Question: I have query Sparql on OWL 'ressu.owl' file which created with protege 3.x.. am obliged to point to transform the resultset into something usable like JTextArea for this i work with 'ResultSetFormatter()'
i use it like this
'''
ResultSetFormatter.out(System.out, results, query) ;
'''
and it give me this result in console of Netbeans:

but when i try to return System.out to String ::
'''
com.hp.hpl.jena.query.ResultSet results = qe.execSelect();
ResultSetFormatter.out(System.out, results, query) ;
ByteArrayOutputStream go = new ByteArrayOutputStream ();
ResultSetFormatter.out((OutputStream)go ,results, query);
String result = go.toString();
jTextArea1.setText(result);
'''
it show me in the JtextArea only
'''
---------------------------------------------------------------
| hasnamefonctioncontrainte | hasnamefonctionprincipale
===============================================================
'''
help
Thanks a lot
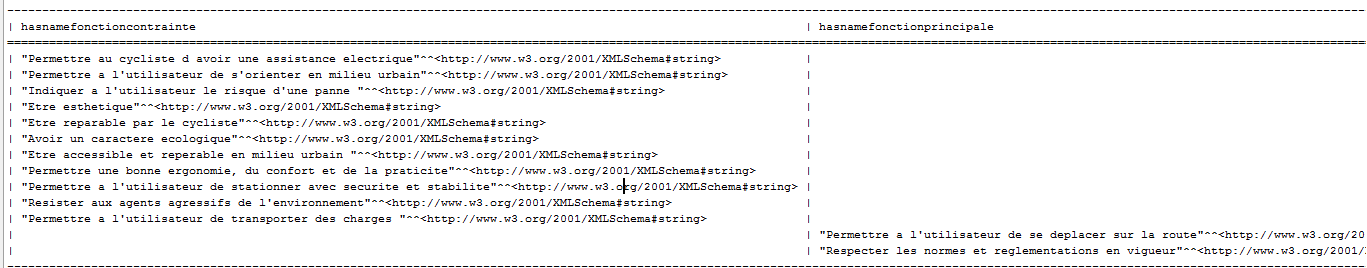
Answer: 'result' is an iterator.
You printed it out at
'''
ResultSetFormatter.out(System.out, results, query) ;
'''
so now you are at the end of the iterator and the second call:
'''
ResultSetFormatter.out((OutputStream)go ,results, query);
'''
iterates from that point (the end) hence no rows.
Try 'ResultSetFactory.copyResults' to get a result set you can rewind (or just don't print it out).